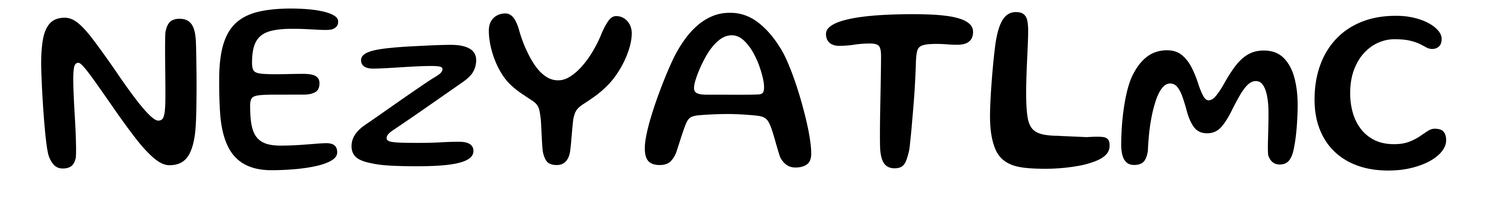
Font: Gluten_Regular